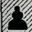
Piece: bP